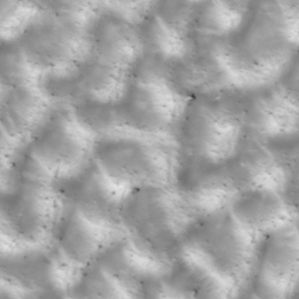
Label: non_frost